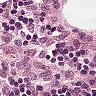
Metastatic tissue present: no